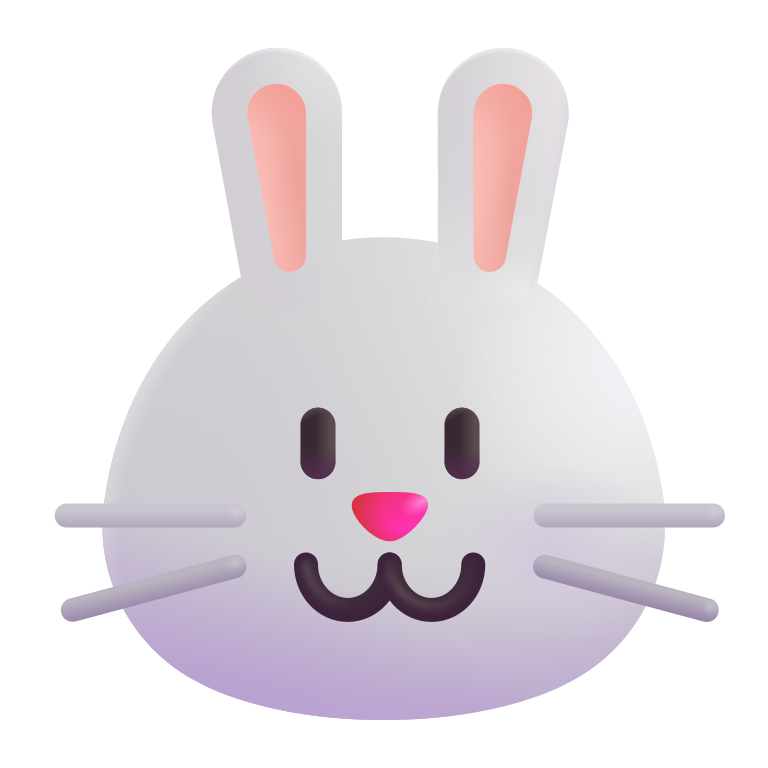
rabbit face color